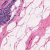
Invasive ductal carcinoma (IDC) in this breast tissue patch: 0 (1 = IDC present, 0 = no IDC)